Question: My app is only for 'iphone' device (both iphone 4 and 5) and built to support only 'ios 6'.
My whole app only supports 'portrait' mode. But there is one view called "'ChatView'" , which i want to support both 'landscape' and 'portrait' modes.
I have set the required device rotations as follows -

I have also tried following code to support rotation in "ChatView" -
'''
-(BOOL)shouldAutorotate
{
return YES;
}
-(NSUInteger)supportedInterfaceOrientations
{
return UIInterfaceOrientationMaskLandscape;
}
'''
But it could not rotate that view.
I have searched a lot for this , but could not be able to find the solution for my issue.
And also in "ChatView" there are some objects like buttons, textfields whose frames are set programmaticaly. So i want to know should i have to set frames of all those objects for landscape mode also?
Please help me.
Thanks.....
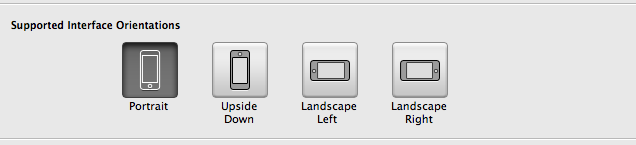
Answer: I think if you want to support just one viewcontroller rotation, it is not possible since application will follow orientations set by you in '.plist' file. An alternate you can follow is to support your app for both landscape and portrait, freeze all viewcontrollers rotation to portrait except for chat view.
To subclass 'UINavigationController', create a new file with name e.g. 'CustomNavigationController' and make it subclass of 'UINavigationController'.
'''
#import <UIKit/UIKit.h>
@interface CustomNavigationController : UINavigationController
@end
'''
'''
#import "CustomNavigationController.h"
@interface CustomNavigationController ()
@end
@implementation CustomNavigationController
-(BOOL)shouldAutorotate
{
return NO;
}
-(UIInterfaceOrientationMask)supportedInterfaceOrientations
{
return UIInterfaceOrientationMaskAll;
}
- (BOOL)shouldAutorotateToInterfaceOrientation:(UIInterfaceOrientation)interfaceOrientation
{
return UIInterfaceOrientationIsPortrait(interfaceOrientation);
}
@end
'''
Set the class of your 'UINavigationController' in your main class xib as 'CustomNavigationController'. Hope it helps ypu..